Question: In the following JSP , i have a list which i am iterating and printing with an additional button
'''
<form action="servlet">
<table border="2">
<th>Req no</th>
<th>username</th>
<th>Leave Type</th>
<th>No of Days Requested</th>
<th>Status</th>
<th>Approve</th>
<c:forEach var="pro" items="${userRequest}">
<tr>
<td><c:out value="${pro.reqno}"></c:out></td>
<td><c:out value="${pro.user_name}"></c:out></td>
<td><c:out value="${pro.leave_Type}"></c:out></td>
<td><c:out value="${pro.no_of_days}"></c:out></td>
<td><c:out value="${pro.status}"></c:out></td>
<td><input type="submit" value="approve"></td>
<td><input type="hidden" name="approve" value="yes"></td>
<td><input type="hidden" name="reqno" value="${pro.reqno}"></td>
</tr>
</c:forEach>
</table>
</form>
'''

If i click on the button in my form , the hidden fields takes the value of all the rows . I need to post reqno from individual row alone (i.e) the row which i click the button. Please suggest me an idea .
Thanks in advance !
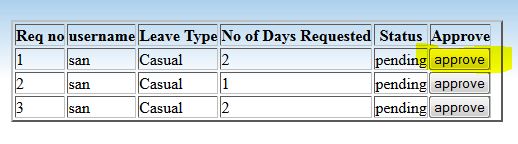
Answer: 1. You need to change Approve button from 'submit' type to 'button' type.
2. You remove 'hidden' input in TR.
3. Sample codes: <tr>
<td><c:out value="${pro.reqno}"></c:out></td>
<td><c:out value="${pro.user_name}"></c:out></td>
<td><c:out value="${pro.leave_Type}"></c:out></td>
<td><c:out value="${pro.no_of_days}"></c:out></td>
<td><c:out value="${pro.status}"></c:out></td>
<td><input type="button" class="btnApproveReq" data-reqno="${pro.reqno}" value="approve"></td>
</tr>
4. use jQuery to handle onclick: <script type="text/javascript">
$(document).ready(function () {
$(".btnApproveReq").click(
function() {
var selectedReqNo = $(this).attr("data-reqno");
var urlToApprove = "/yourApp/req/approve?reqno=" + selectedReqNo;
// CALL AJAX to urlToApprove
// Call this If you want to remove TR after AJAX success
// $(this).parent() --> TD
// $(this).parent().parent() --> TR
$(this).parent().parent().remove();
}
);
});
</script>